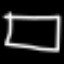
Label: square